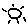
Label: sun